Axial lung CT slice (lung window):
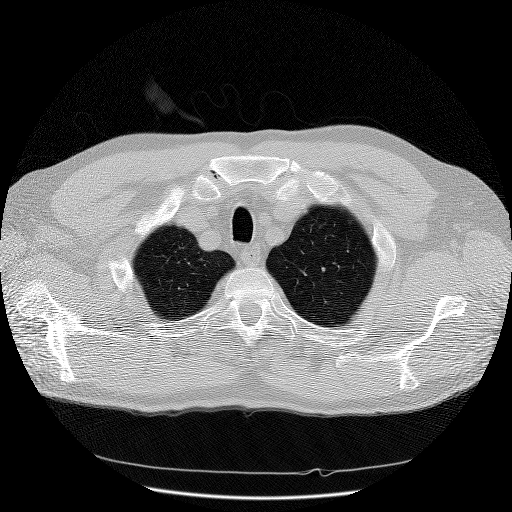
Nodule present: no